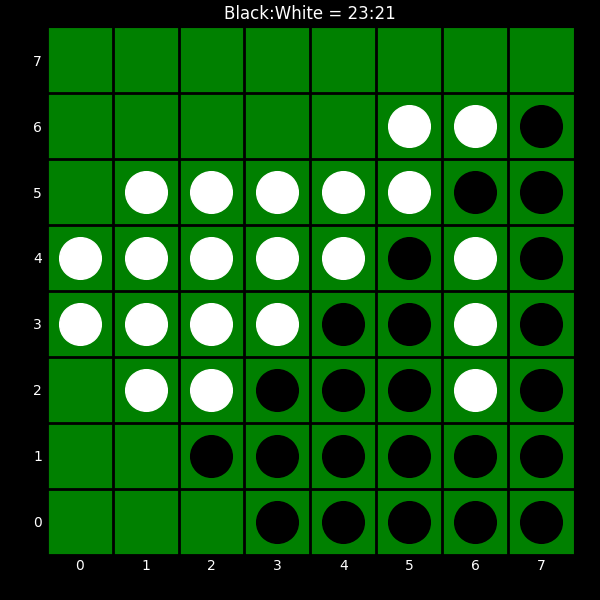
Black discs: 23
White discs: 21